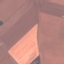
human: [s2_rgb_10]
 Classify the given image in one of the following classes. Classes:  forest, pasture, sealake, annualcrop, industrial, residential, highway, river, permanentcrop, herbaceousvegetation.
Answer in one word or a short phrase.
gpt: AnnualCrop